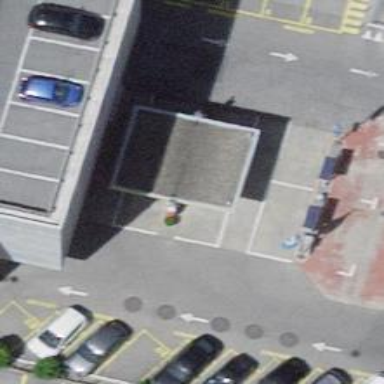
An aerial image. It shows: Fuel station with roof.